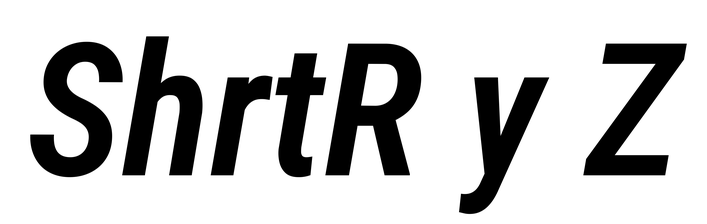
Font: Roboto-Italic_Condensed_SemiBold_Italic